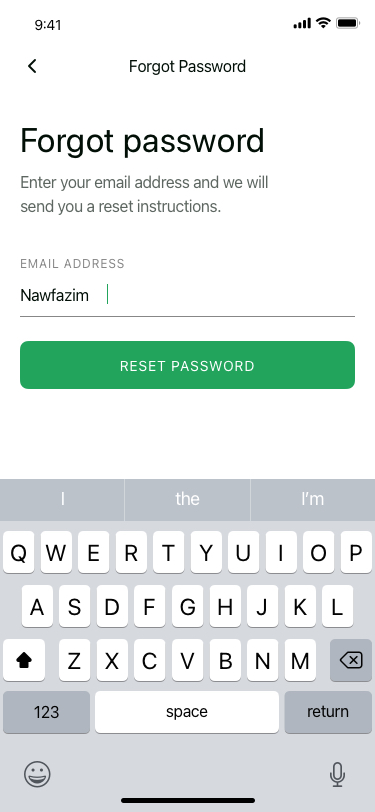
Text in this UI design:
Forgot password
Enter your email address and we will send you a reset instructions.